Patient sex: M
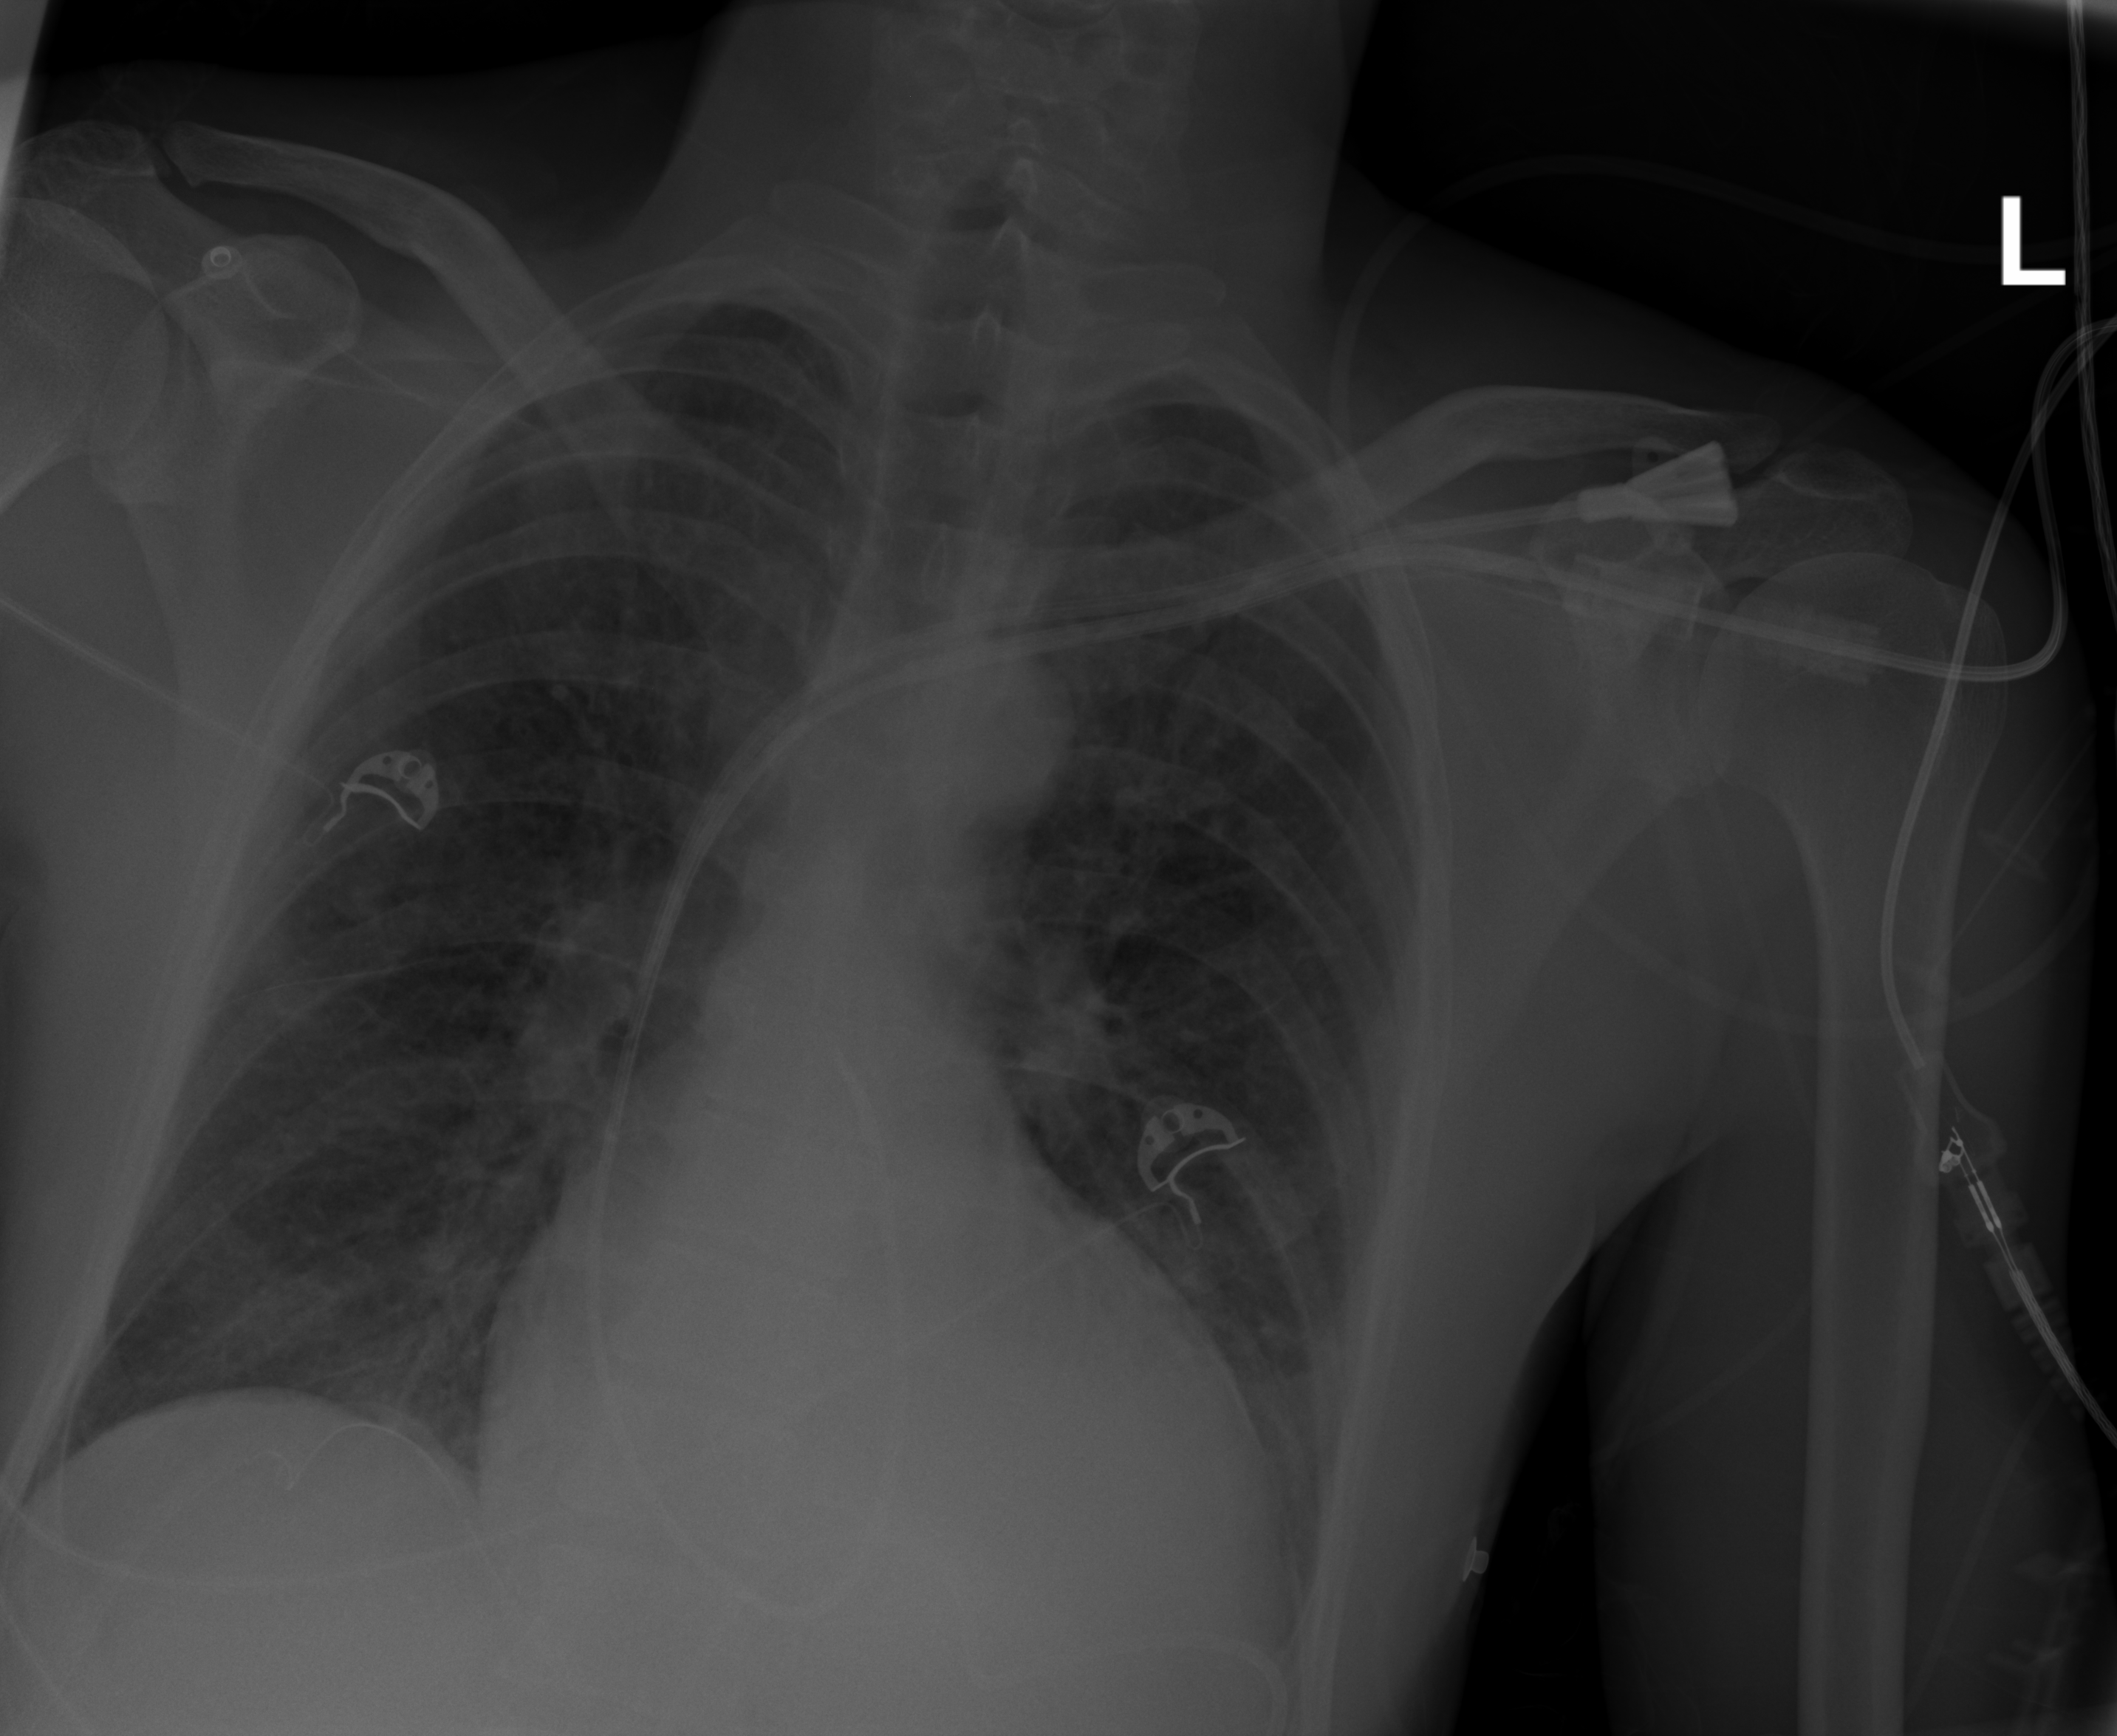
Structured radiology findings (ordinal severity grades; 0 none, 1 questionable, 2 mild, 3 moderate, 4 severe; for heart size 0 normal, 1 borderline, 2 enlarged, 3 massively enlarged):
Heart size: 2
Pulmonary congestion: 2
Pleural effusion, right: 0
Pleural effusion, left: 1
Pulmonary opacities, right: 2
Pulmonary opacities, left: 2
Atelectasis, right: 0
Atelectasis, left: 2